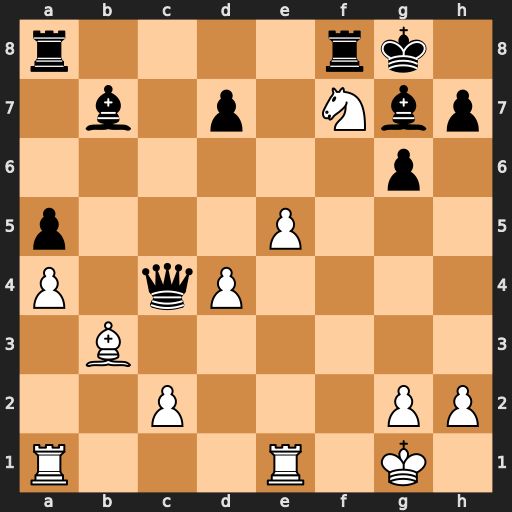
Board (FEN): r4rk1/1b1p1Nbp/6p1/p3P3/P1qP4/1B6/2P3PP/R3R1K1
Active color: w
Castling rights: -
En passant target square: -
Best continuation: Bxc4 Rxf7 Rf1 d5 exd6 Bxd4+ Kh1 Ba6 Bxf7+